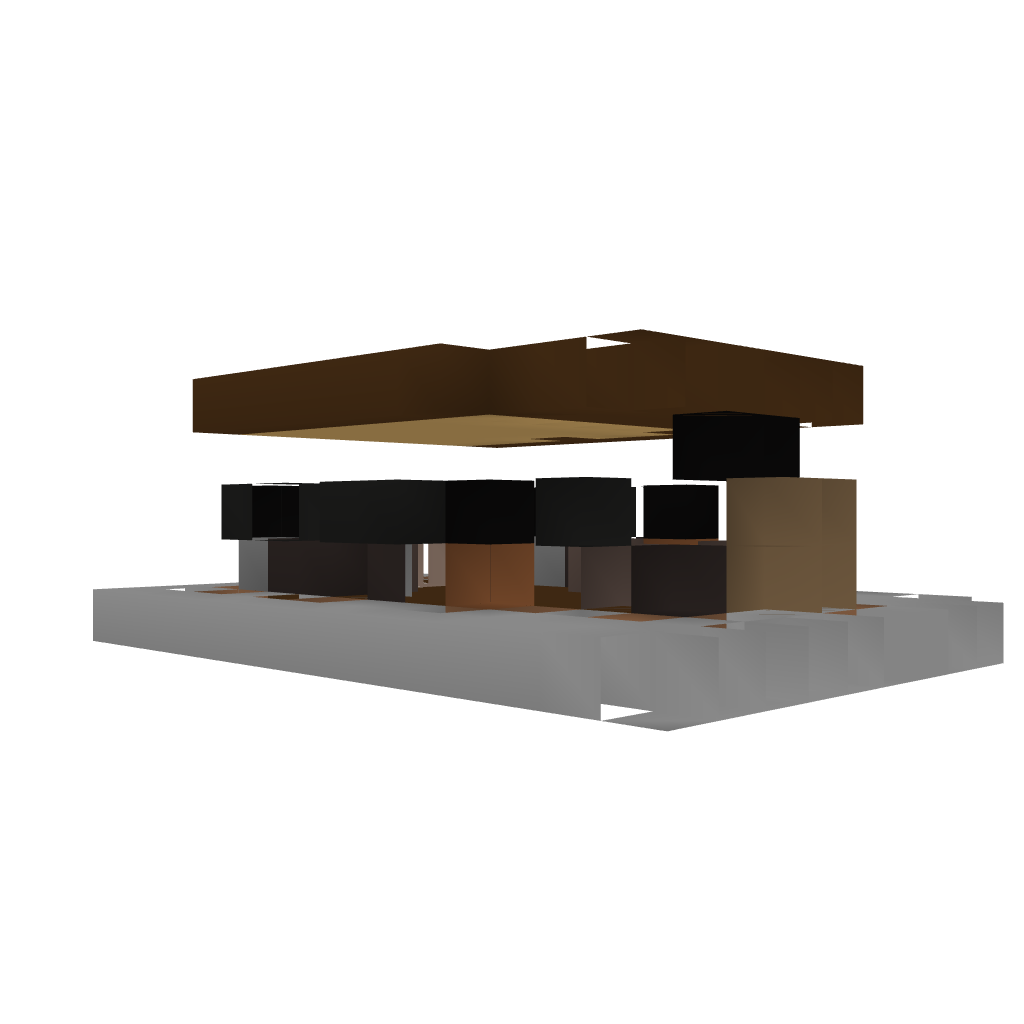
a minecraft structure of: Starter House